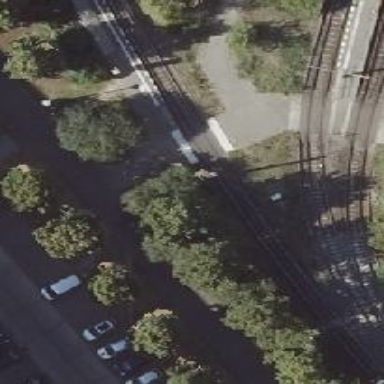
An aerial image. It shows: Tram platform with shelter. This is public transport platform for trams.